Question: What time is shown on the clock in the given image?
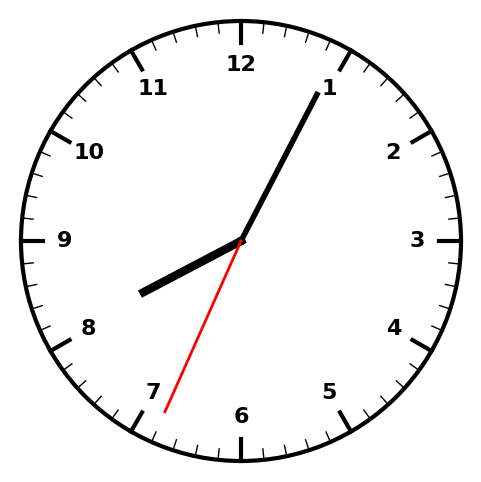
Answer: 08:04:34